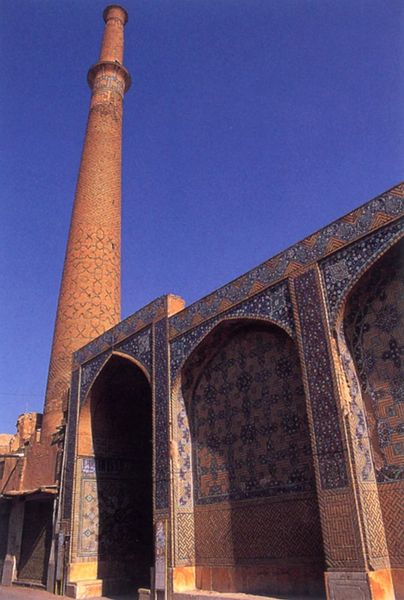
Titel: Minarett der Ali-Moschee in Isfahan
Standort: Isfahan (AS - Iran)
Schlagwörter: blau, himmel, gelb, rot, muster, ornament, wand, architektur, kirche, schornstein, turm, himmelblau, klar, bogen, mauer, wolkenlos, foto, fotografie, photographie, bögen, moschee, orient, stern, fliesen, kachel, kacheln, mosaik, sonnig, spitzbogen, rostrot, islam, nischen, minarett, arabeske, prächtig, maurisch, byzanz, byzantinisch, suren, außenanlage, muschee, gekachelt, samarkand, gestaucht, islamische architektur, muezin